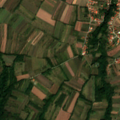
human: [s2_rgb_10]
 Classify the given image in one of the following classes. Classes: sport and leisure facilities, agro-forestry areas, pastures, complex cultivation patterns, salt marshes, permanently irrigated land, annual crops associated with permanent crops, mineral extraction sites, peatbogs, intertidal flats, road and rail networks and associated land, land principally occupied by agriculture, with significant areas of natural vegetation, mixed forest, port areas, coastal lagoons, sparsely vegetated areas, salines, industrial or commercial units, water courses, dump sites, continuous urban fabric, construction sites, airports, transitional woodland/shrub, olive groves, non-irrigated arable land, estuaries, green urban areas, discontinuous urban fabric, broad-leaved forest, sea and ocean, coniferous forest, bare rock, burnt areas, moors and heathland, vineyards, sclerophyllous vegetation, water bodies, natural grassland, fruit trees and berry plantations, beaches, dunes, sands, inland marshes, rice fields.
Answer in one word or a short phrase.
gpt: discontinuous urban fabric, non-irrigated arable land, complex cultivation patterns, land principally occupied by agriculture, with significant areas of natural vegetation, broad-leaved forest